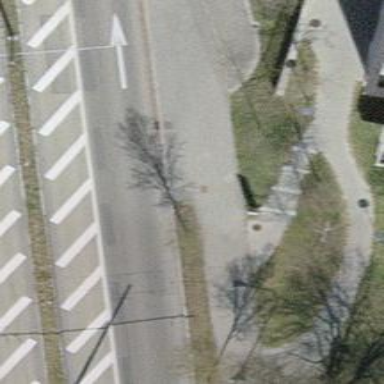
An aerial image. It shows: Road with steps.